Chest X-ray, PA view. Patient: 55 years old, sex F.
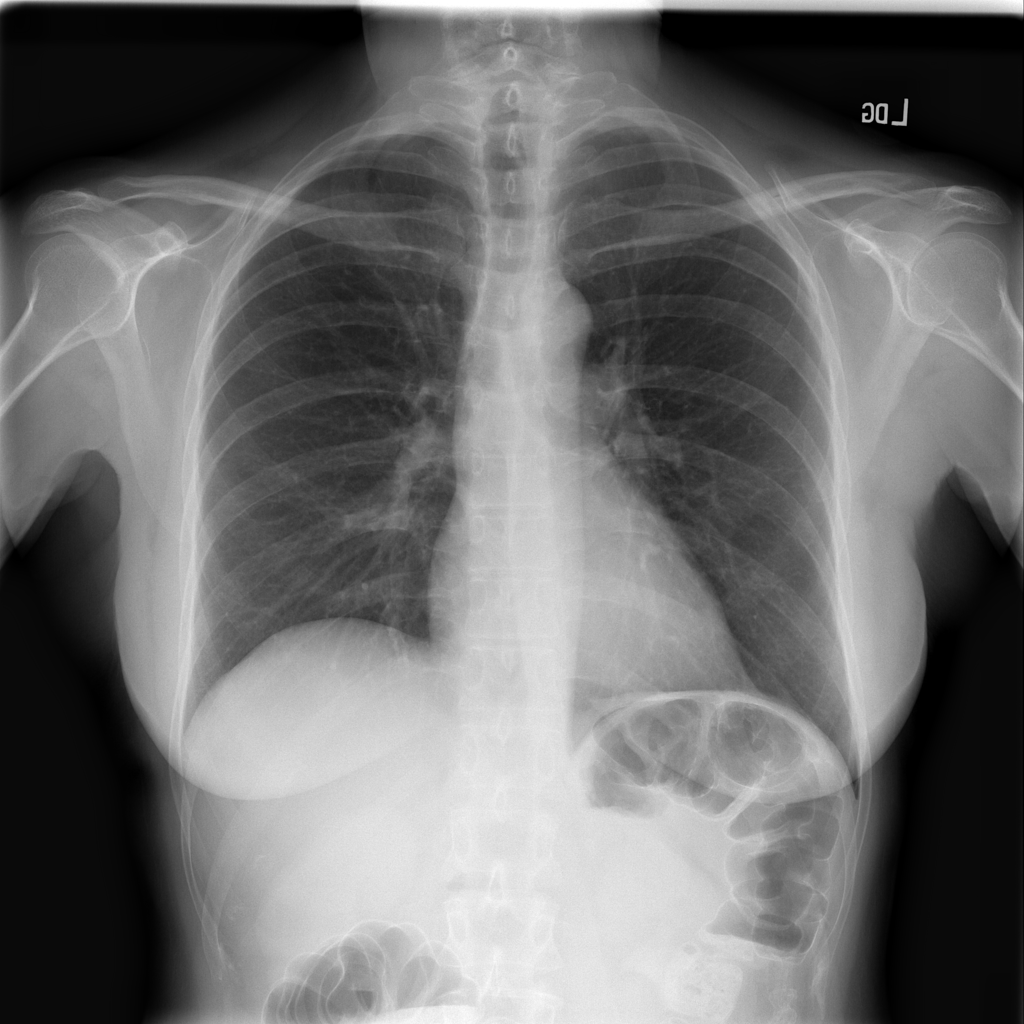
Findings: No Finding